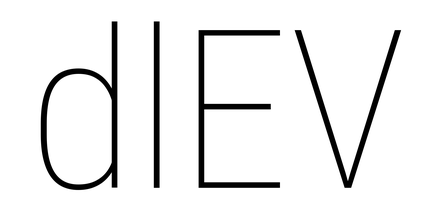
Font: Roboto_Condensed_Thin